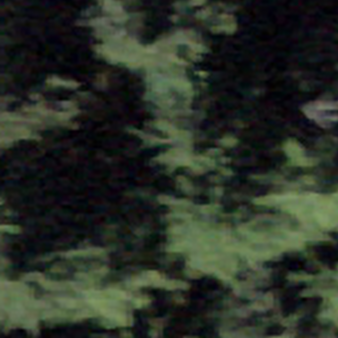
Label: other